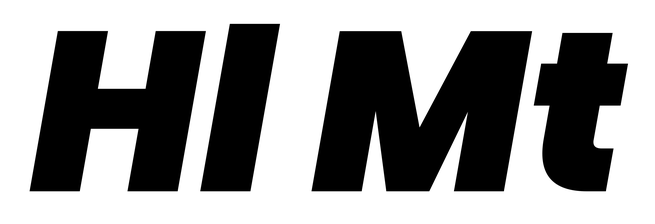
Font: Poppins-BlackItalic